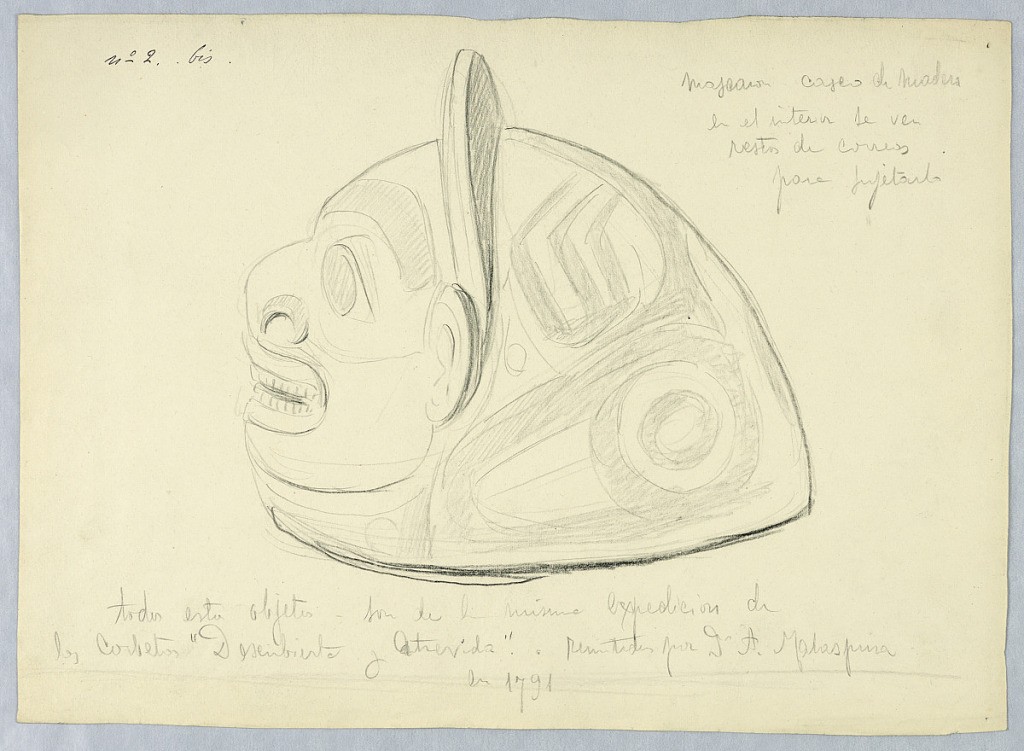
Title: Tlingit (Indigenous Alaskan) Mask
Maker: Raimundo de Madrazo, Spanish, 1841–1920
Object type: Drawing
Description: Indigenous Alaska (Tlingit) mask brought to Spain by  Alejandro Malaspina in 1791, and held at the Museo de América, Madrid, inventory no. 13909